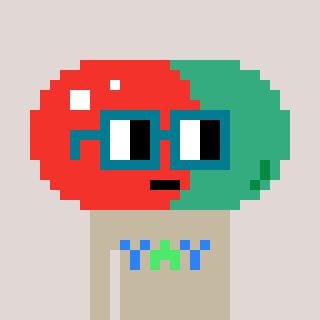
a pixel art character with square dark green glasses, a pill-shaped head and a bege-colored body on a warm background